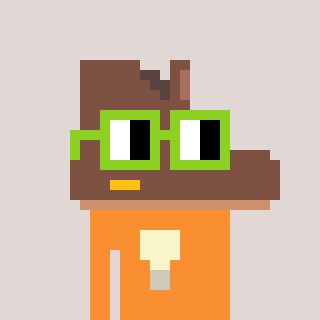
a pixel art character with square light green glasses, a boot-shaped head and a orange-colored body on a warm background